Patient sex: M
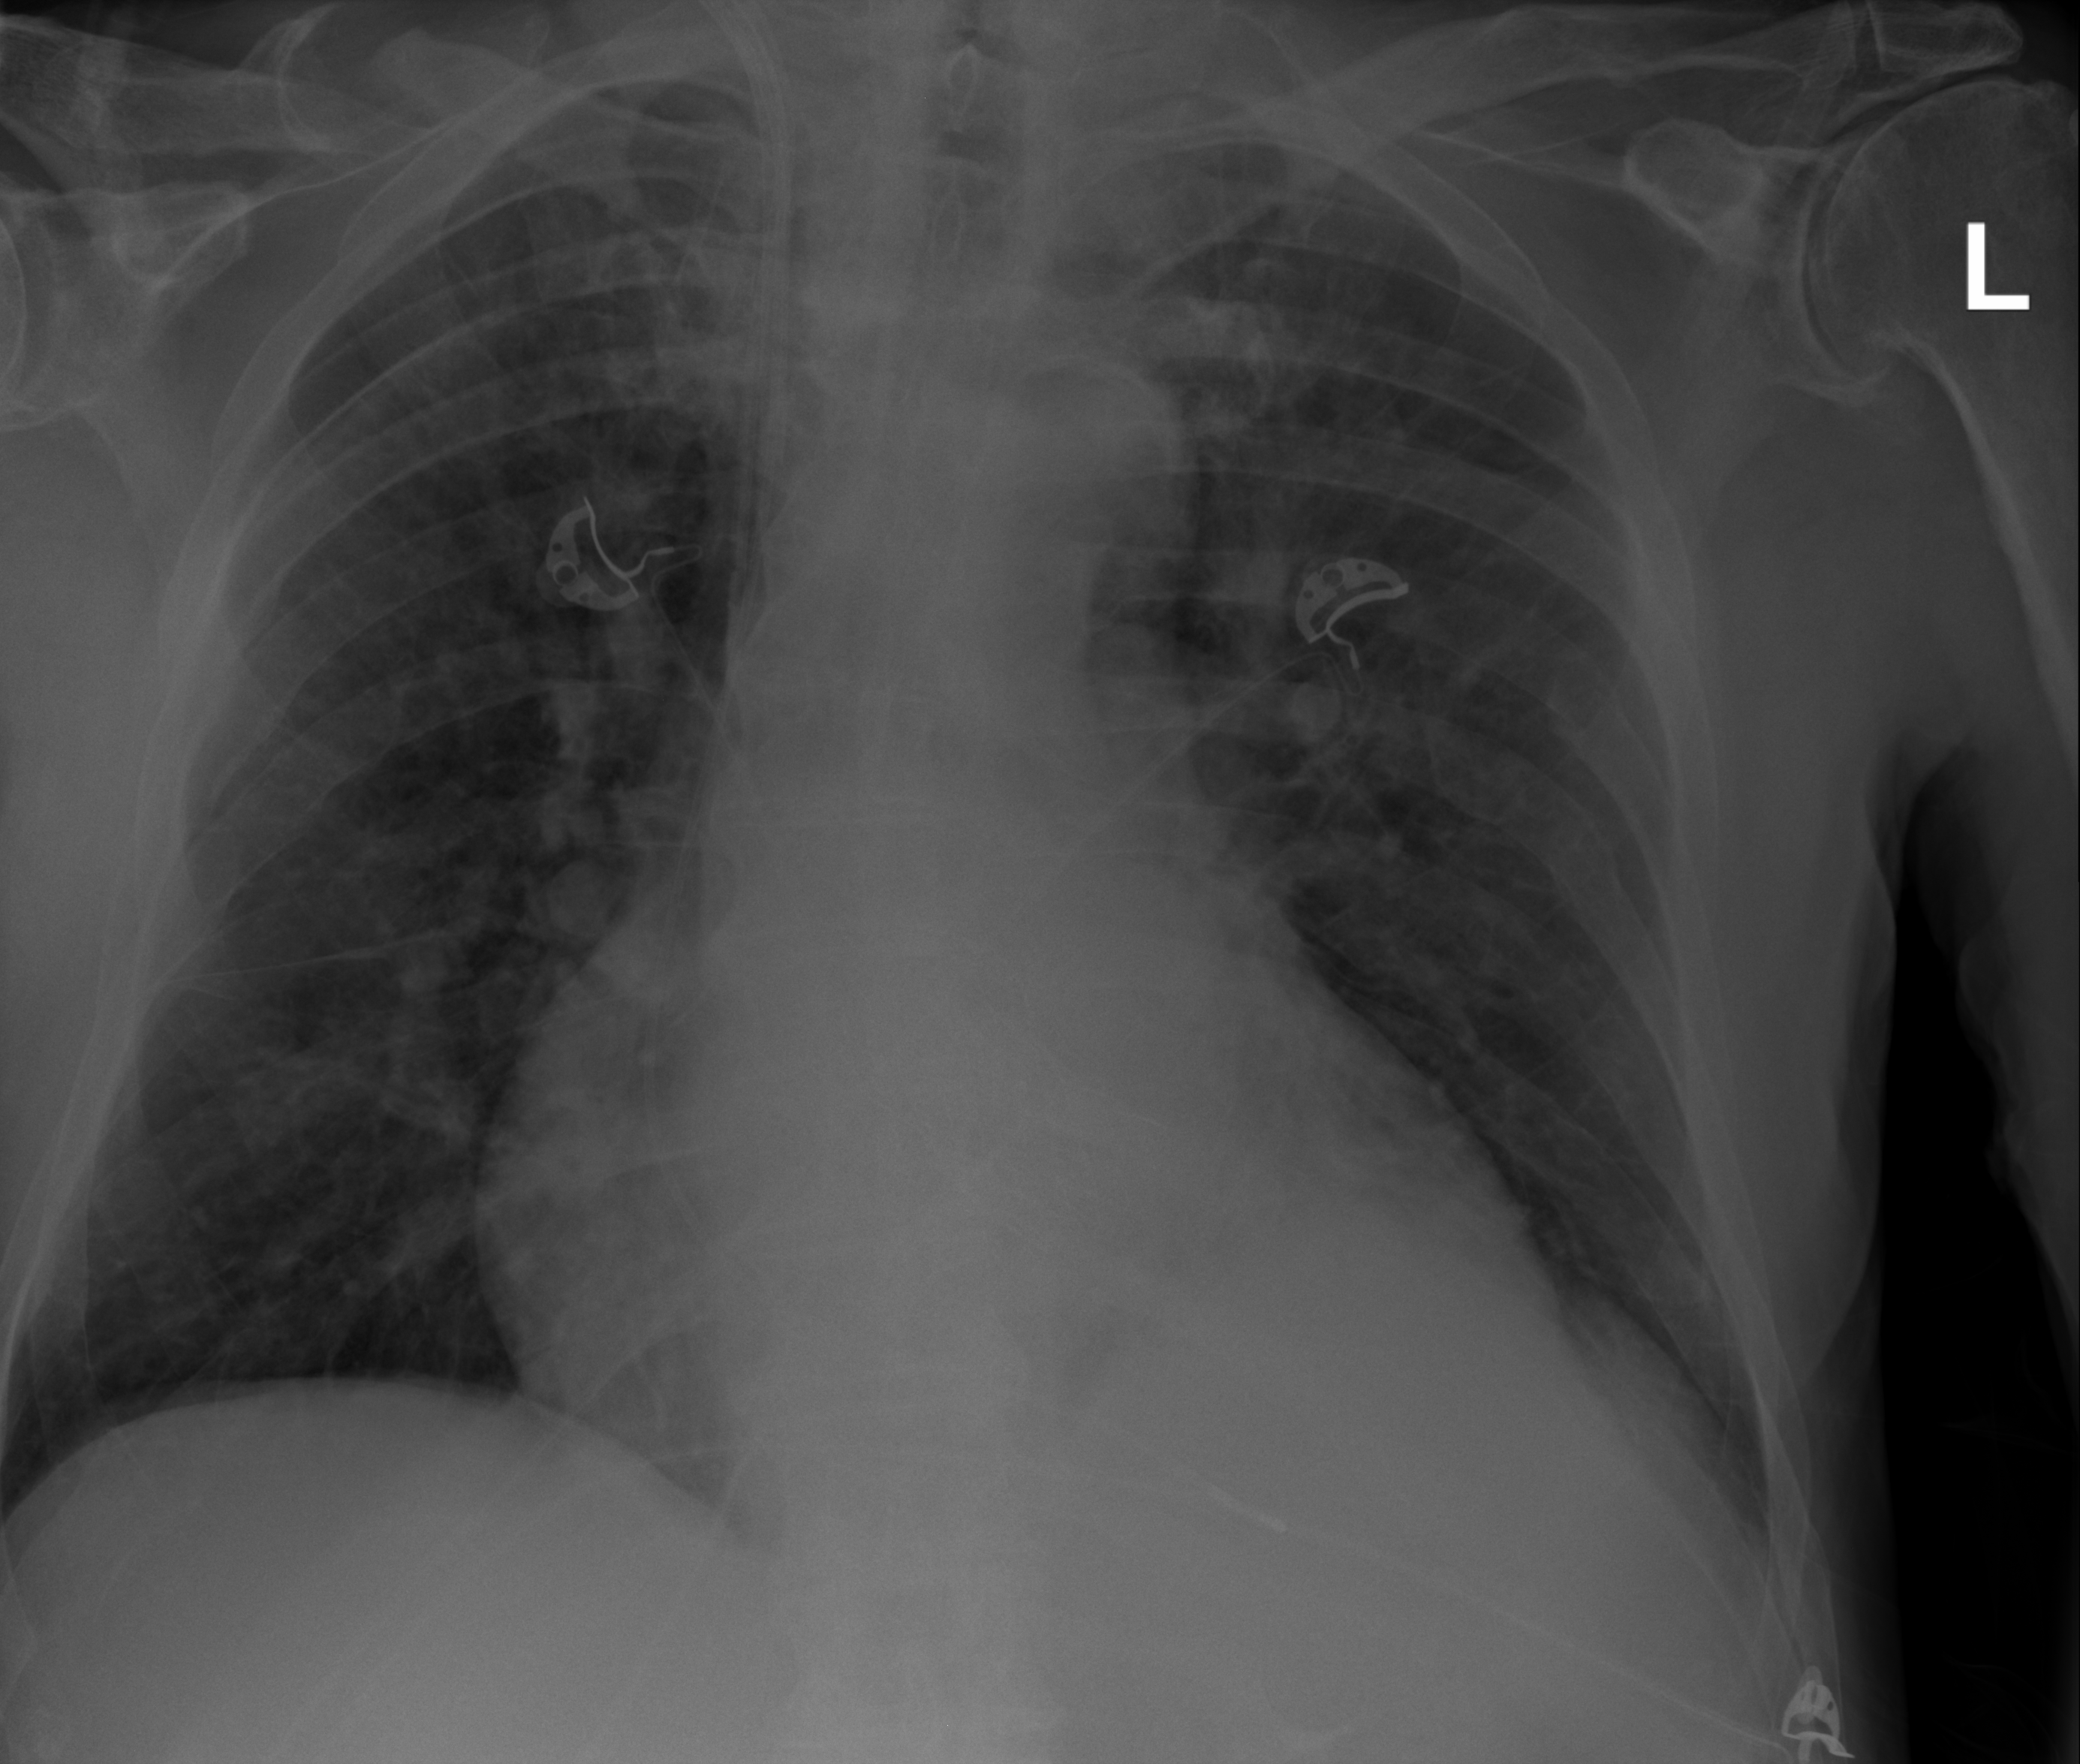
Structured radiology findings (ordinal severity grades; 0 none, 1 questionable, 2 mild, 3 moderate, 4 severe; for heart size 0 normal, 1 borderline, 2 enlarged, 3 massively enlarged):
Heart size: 2
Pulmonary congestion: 2
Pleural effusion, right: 0
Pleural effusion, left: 0
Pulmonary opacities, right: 0
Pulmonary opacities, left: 0
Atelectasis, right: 0
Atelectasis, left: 0